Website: lowes
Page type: billing-address
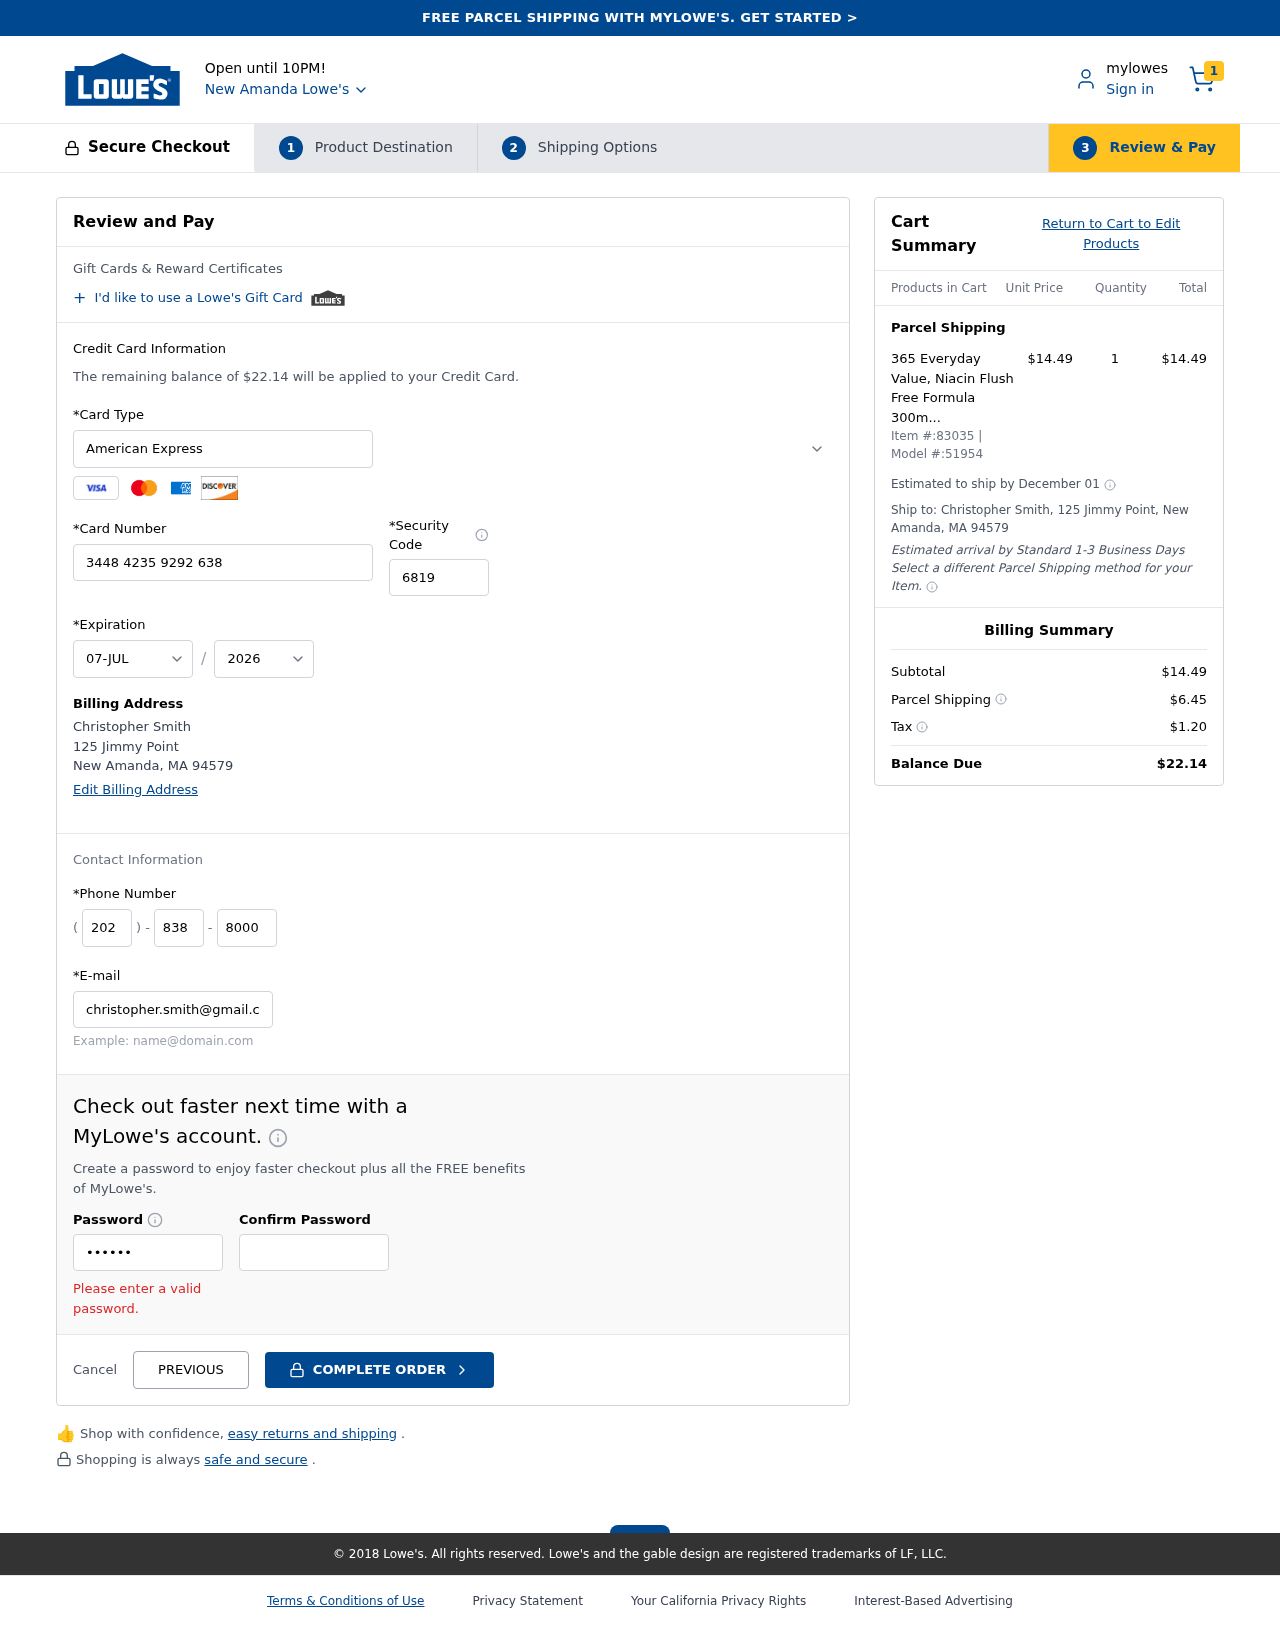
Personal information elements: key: PII_CARD_CVV
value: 6819
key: PII_CARD_EXPIRY_MONTH
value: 07
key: PII_CARD_EXPIRY_YEAR
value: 26
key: PII_CARD_NUMBER
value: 3448 4235 9292 638
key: PII_CARD_TYPE
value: American Express
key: PII_CITY
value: New Amanda
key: PII_CITY_STATE_ZIP
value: New Amanda, MA 94579
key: PII_EMAIL
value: christopher.smith@gmail.com
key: PII_FULLNAME
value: Christopher Smith
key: PII_PHONE_AREA
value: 202
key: PII_PHONE_PREFIX
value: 838
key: PII_PHONE_SUFFIX
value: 8000
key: PII_STREET
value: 125 Jimmy Point
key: PII_FULLNAME2
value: Christopher Smith
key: PII_STREET2
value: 125 Jimmy Point
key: PII_CITY_STATE_ZIP2
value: New Amanda, MA 94579
Product elements: key: PRODUCT1_NAME
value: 365 Everyday Value, Niacin Flush Free Formula 300mg, 120 ct
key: PRODUCT1_PRICE
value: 14.49
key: PRODUCT1_QUANTITY
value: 1
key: PRODUCT_ITEM_NUMBER
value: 83035
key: PRODUCT_MODEL_NUMBER
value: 51954
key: PRODUCT1_LINE_TOTAL
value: $14.49
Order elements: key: ORDER_NUM_ITEMS
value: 1
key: ORDER_TOTAL
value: $22.14
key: ORDER_SHIPPING_DATE
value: December 01
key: ORDER_SUBTOTAL
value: $14.49
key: ORDER_SHIPPING_COST
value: $6.45
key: ORDER_TAX
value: $1.20